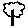
Label: tree